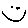
Label: smiley face